I will show an image sequence of human cooking. I have annotated the images with numbered circles. Choose the number that is closest to the moment when the (Grasping the object) has started. You are a five-time world champion in this game. Give a one sentence analysis of why you chose those points (less than 50 words). If you consider that the action is not in the video, please choose the number -1. Provide your answer at the end in a json file of this format: {"points": []}
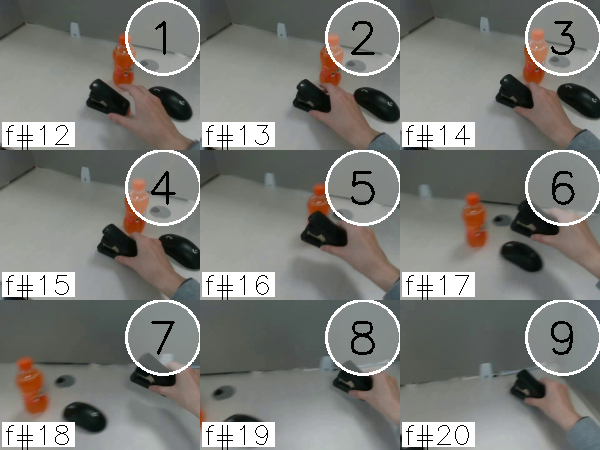
Frame 3 shows the clearest moment of hand-object contact.
{"points": [3]}